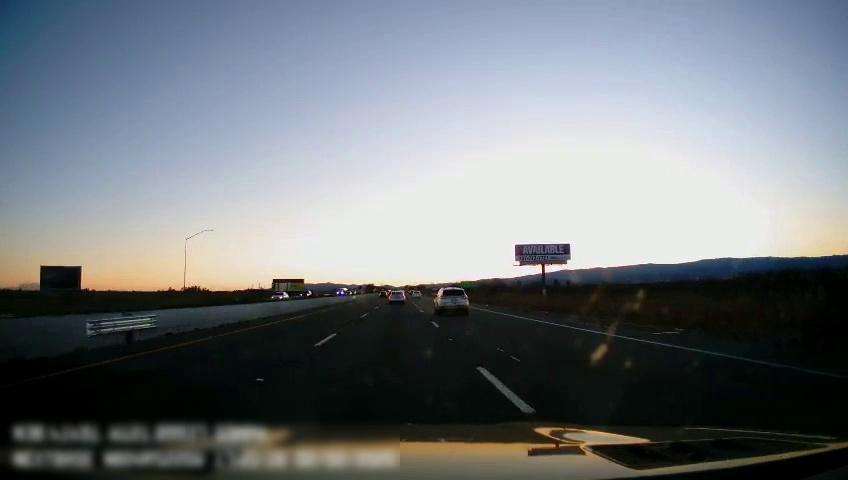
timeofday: Day
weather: Sunny
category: Drivable Space
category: Vehicles | Car
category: Vehicles | SUV
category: Vehicles | Car
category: Vehicles | SUV
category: Vehicles | Truck
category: Vehicles | Car
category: Lanes | Current Lane
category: Lanes | Current Lane
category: Lanes | Alternate Lane
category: Lanes | Alternate Lane
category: Traffic | Signs
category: Traffic | Signs